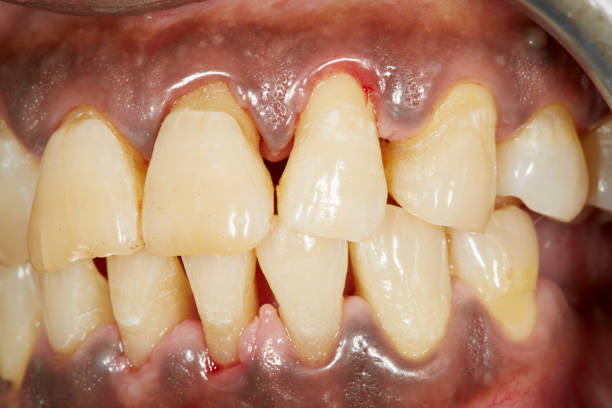
Condition: Calculus